Field crop: tomato
Growth stage: 1
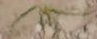
Species: cyperus